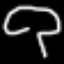
Label: mushroom